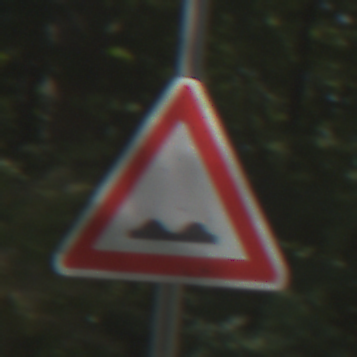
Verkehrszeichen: UnebeneFahrbahn
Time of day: Midday
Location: Outdoor (RoadRail)
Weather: Clear
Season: NotSpecified
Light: Natural